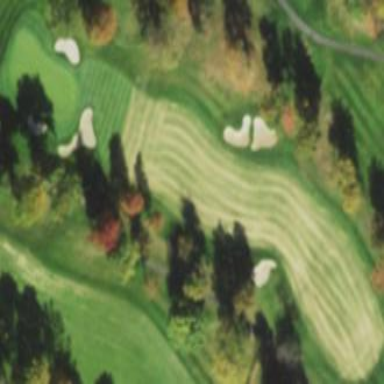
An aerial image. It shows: Golf fairway surrounded by grass.